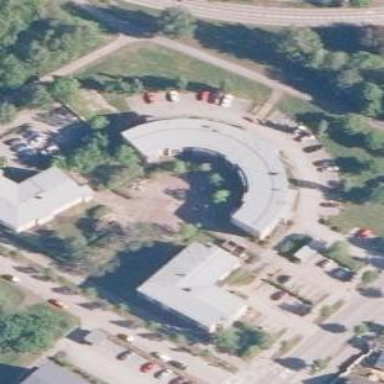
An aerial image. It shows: Residential building.